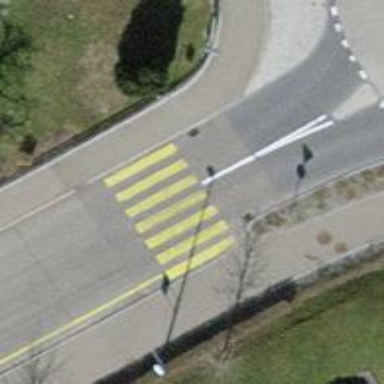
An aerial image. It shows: Uncontrolled zebra crossing with notable zebra markings.